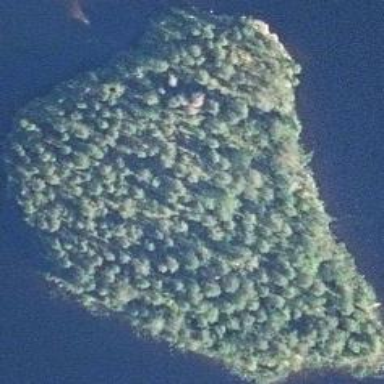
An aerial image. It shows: Islet.